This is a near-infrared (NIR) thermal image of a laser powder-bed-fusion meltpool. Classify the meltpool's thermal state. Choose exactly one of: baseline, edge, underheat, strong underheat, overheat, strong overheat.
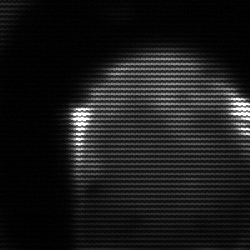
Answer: edge